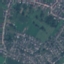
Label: Residential